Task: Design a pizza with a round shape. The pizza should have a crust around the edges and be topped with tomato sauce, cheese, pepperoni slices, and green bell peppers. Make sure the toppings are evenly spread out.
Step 623:
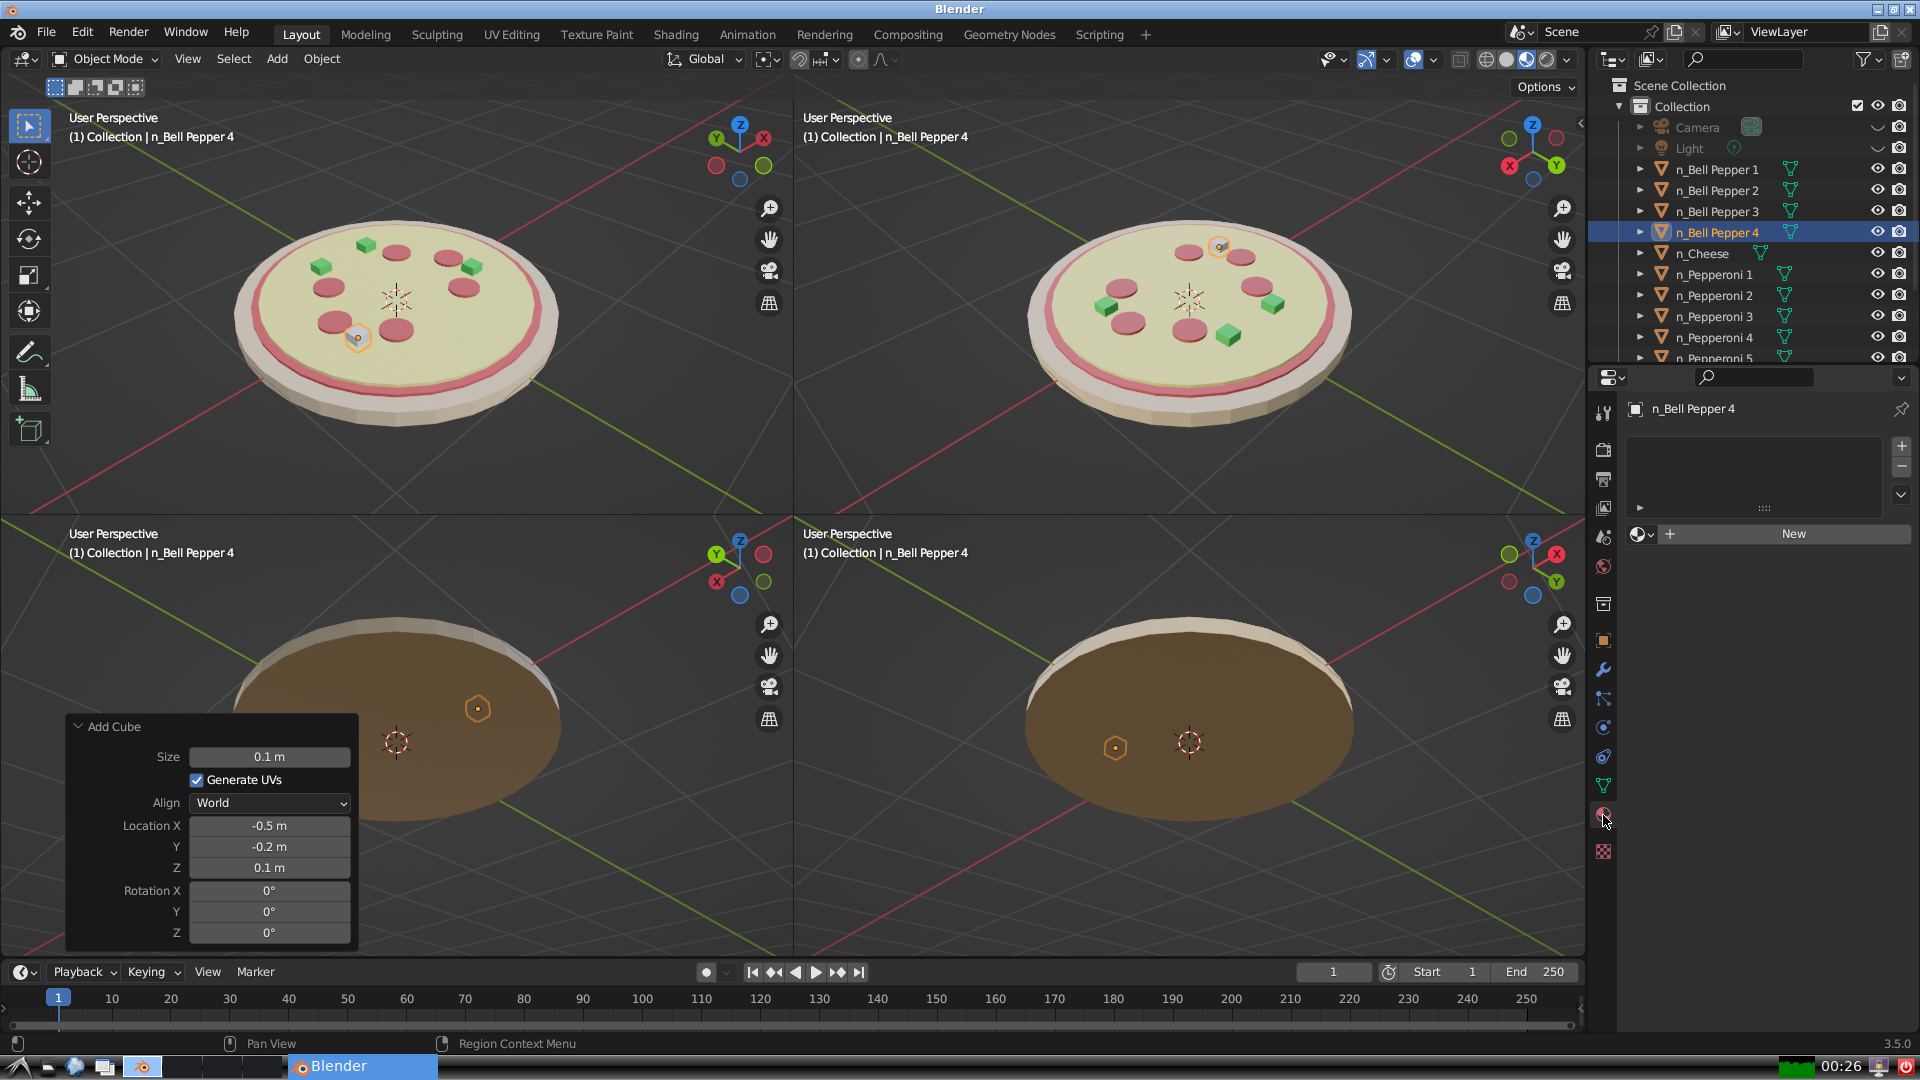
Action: {"mouse_move": [1636, 534]}